Question: Using jQuery 1.9.1, calling back to the server to check some data:
'''
$form = $("#form2")
var str = $form.serialize();
status = true;
$.ajax({
type : 'POST',
url : 'check_zip.php',
data : str,
async : false,
success : function (data) {
obj = JSON.parse(data);
var result = obj.result;
status = result;
},
error : function (msg) {
alert(msg);
status = false;
}
});
if (status == "false" || status === false) {
....
'''
I found that Chrome would return status "false" (string) and Firefox would return status false (boolean). Is this expected behavior? I was astonished!
The JSON being parsed is data: "{"result":false}"
typeof(status) is string in Chrome and boolean in FF.
The issue seems to arise here:
'''
var result = obj.result;
status = result;
'''
Because the datatype of result in Chrome is boolean, whereas the datatype of status is string.

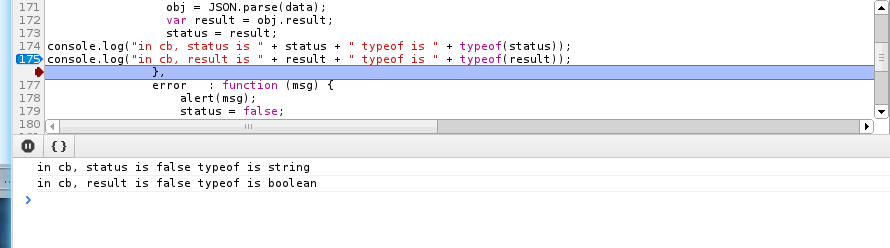
Answer: Got it. The issue was the missing "var" before the declaration of status.
As @bfavaretto noted below, status is already defined as a global variable. So if I had used a variable named like "ajax_status" I would have been fine without the var I could have used the "status" variable name, but would have had to make it local (using var).
The following code works like a champ in both FF and Chrome.
'''
$form = $("#form2")
var str = $form.serialize();
var status = true; // <--- change 1 - use "var"
$.ajax({
type : 'POST',
url : 'check_zip.php',
data : str,
async : false,
success : function (data) {
obj = JSON.parse(data);
var result = obj.result;
status = result;
},
error : function (msg) {
alert(msg);
status = false;
}
});
if (status === false) { // <-- change 2 - just use boolean comparison
...
'''
Another way to code this would be
'''
var ajaxreturn = $.ajax({
type : 'POST',
url : 'check_zip.php',
data : str,
async : false,
success : function (data) {
},
error : function (msg) {
alert("Unexpected server response on zip validation");
}
});
var status = false;
try {
obj = JSON.parse(ajaxreturn.responseText);
status = obj.result;
} catch (e) {
status = false;
}
if (status === false) {
...
'''
and probably the best practice would be not to reuse the existing variable name status, so using the second example, this would give
'''
var ajaxreturn = $.ajax({
type : 'POST',
url : 'check_zip.php',
data : str,
async : false,
success : function (data) {
},
error : function (msg) {
alert("Unexpected server response on zip validation");
}
});
var check_status = false;
try {
obj = JSON.parse(ajaxreturn.responseText);
check_status = obj.result;
} catch (e) {
check_status = false;
}
if (check_status === false) {
...
'''